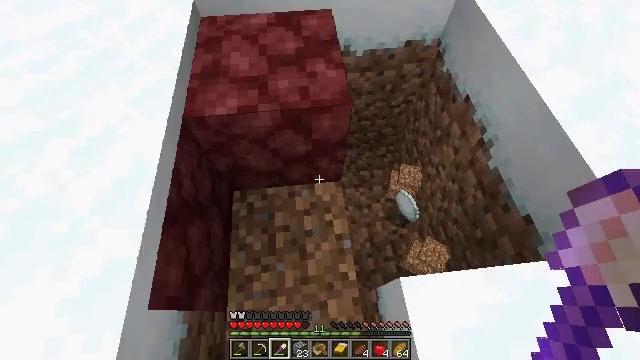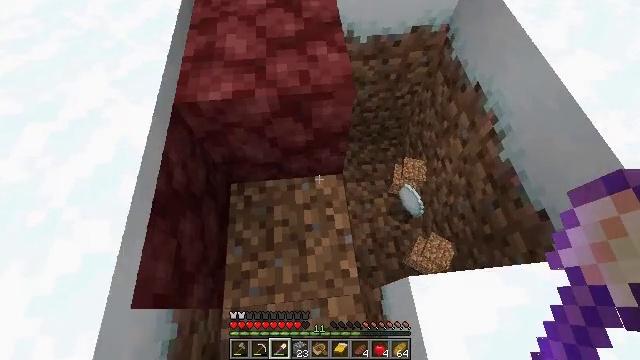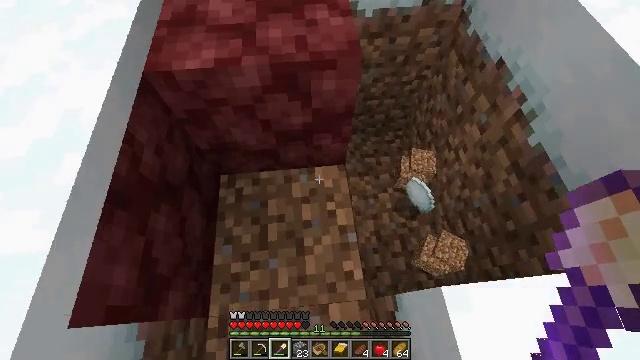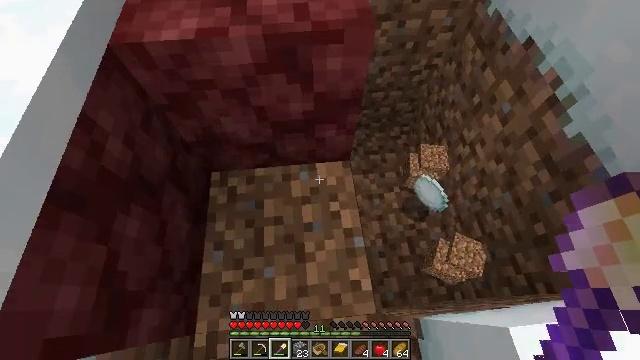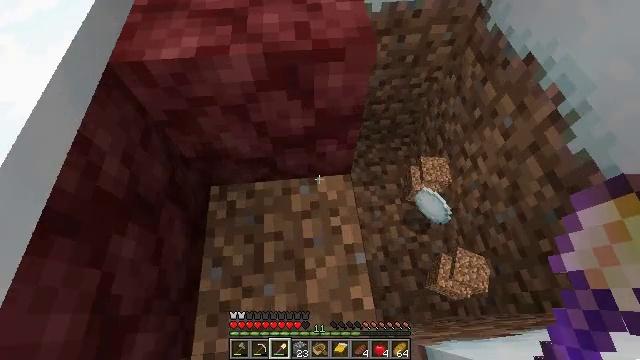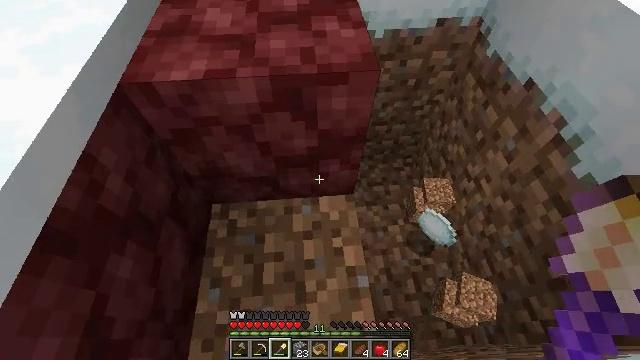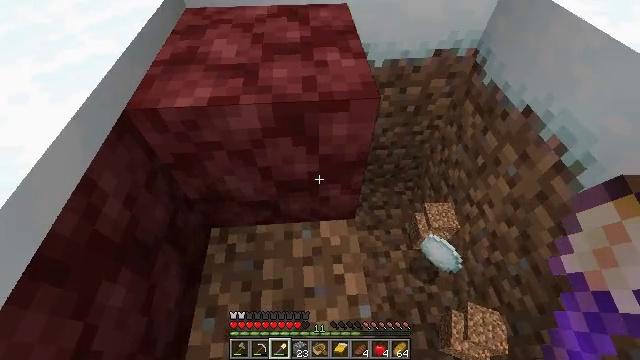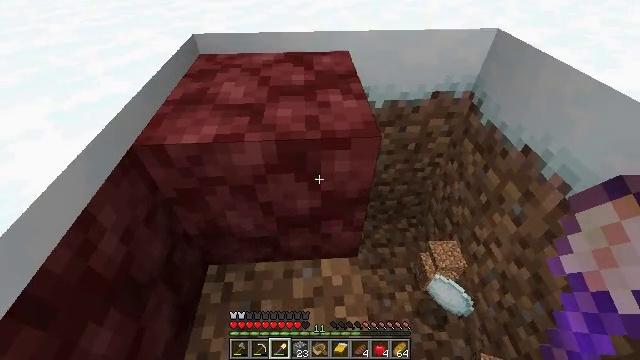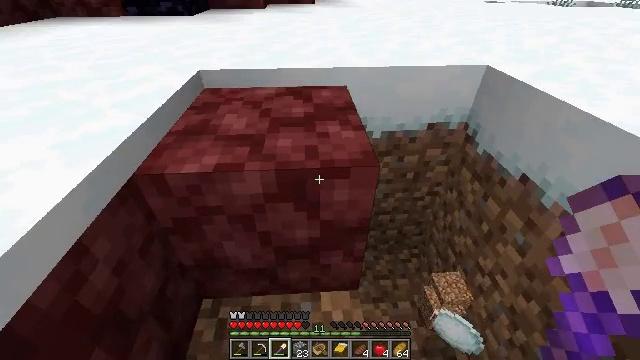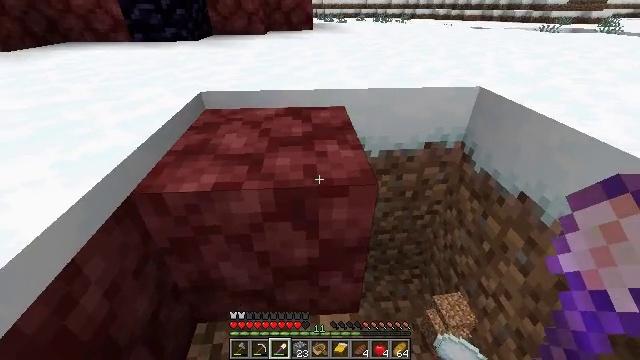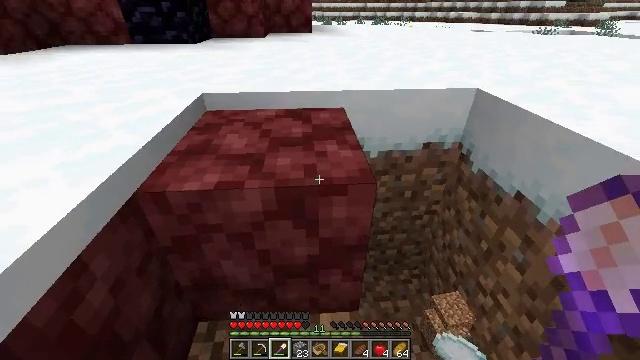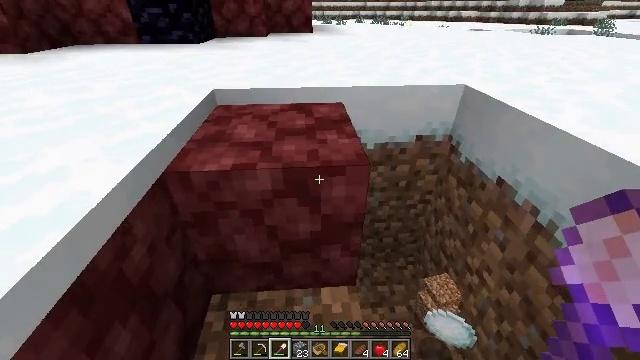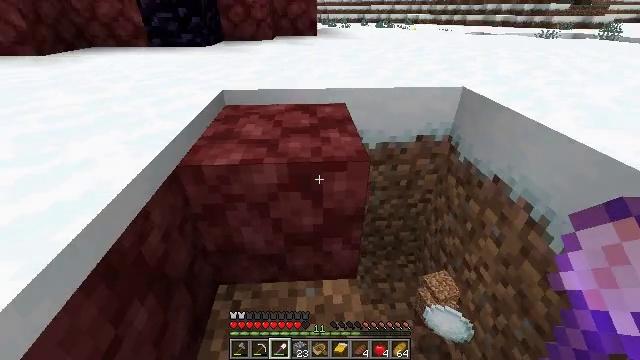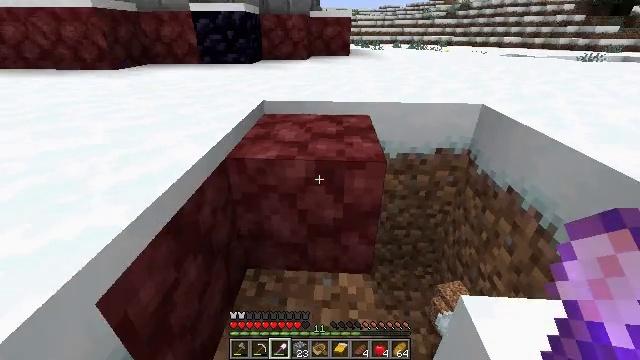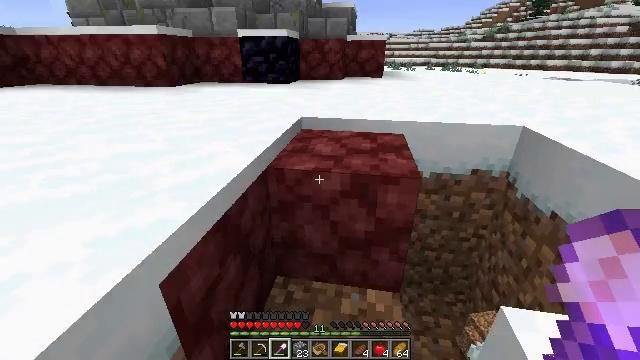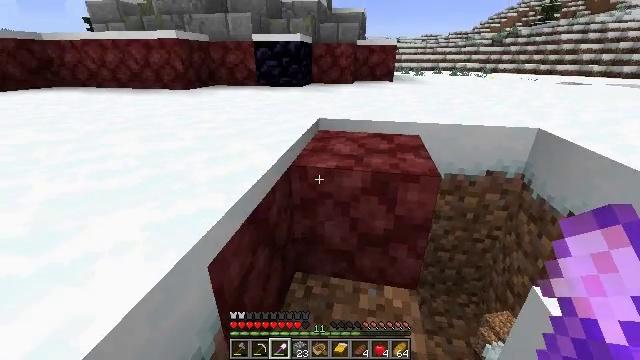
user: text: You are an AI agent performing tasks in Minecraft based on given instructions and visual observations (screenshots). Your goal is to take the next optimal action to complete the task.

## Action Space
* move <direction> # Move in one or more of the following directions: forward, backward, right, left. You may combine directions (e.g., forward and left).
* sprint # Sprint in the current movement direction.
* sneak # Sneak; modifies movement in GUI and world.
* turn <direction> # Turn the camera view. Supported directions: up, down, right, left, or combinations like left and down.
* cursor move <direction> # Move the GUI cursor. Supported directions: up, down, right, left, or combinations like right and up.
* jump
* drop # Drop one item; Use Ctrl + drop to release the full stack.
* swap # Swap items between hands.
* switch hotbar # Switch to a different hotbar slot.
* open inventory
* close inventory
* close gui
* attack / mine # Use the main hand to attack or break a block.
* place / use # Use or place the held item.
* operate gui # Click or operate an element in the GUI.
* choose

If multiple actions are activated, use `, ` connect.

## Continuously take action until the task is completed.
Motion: motion action
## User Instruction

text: Gather snow with a shovel.
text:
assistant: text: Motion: move forward
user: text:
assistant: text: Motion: no_op
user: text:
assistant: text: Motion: no_op
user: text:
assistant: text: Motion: turn up
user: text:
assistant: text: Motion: turn left and up
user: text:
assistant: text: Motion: turn up
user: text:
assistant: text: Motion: turn up
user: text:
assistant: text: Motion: turn up
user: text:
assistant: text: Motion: turn up
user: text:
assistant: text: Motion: move back
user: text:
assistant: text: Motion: move back
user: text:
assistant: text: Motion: move back
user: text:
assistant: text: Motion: move back, turn left and up
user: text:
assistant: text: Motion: move left, turn left and up
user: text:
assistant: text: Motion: move left, turn left
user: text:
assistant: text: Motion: move left
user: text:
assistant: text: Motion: move forward and move left, turn left
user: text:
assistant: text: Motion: move forward and move left, turn left and down
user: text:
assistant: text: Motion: move forward and move left, turn left and down
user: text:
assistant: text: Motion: move forward and move left, turn left and down
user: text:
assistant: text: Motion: move left, turn down, jump
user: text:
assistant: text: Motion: move left, jump
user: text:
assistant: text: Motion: move left, turn left, jump
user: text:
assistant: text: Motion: move left, turn left, jump
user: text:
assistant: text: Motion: move left, turn left and up, jump
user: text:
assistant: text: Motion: move left, turn left and up
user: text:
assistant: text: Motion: move left, turn left and up
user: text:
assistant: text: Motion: move left, turn left and up
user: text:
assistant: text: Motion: move left
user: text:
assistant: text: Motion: move left